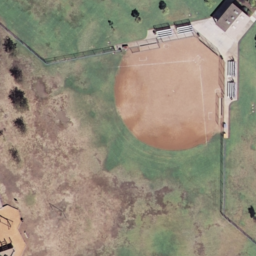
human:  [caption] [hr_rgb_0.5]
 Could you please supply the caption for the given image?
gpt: This is an old baseball diamond .

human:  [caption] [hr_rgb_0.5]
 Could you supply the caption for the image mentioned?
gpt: It is a very old baseball diamond with sand and weeds .

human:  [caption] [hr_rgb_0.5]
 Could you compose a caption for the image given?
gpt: It is a very old baseball diamond compose of sand and weeds .

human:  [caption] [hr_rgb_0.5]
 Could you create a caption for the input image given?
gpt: A baseball diamond composed of sand and weeds .

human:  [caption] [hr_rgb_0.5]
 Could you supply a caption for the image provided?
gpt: It is a very old baseball diamond compose of sand and weeds .